Interaction volume radius: 10 \u00c5
Interaction volume height: 20 \u00c5
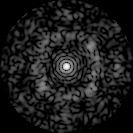
Disorder parameter: 0.7463